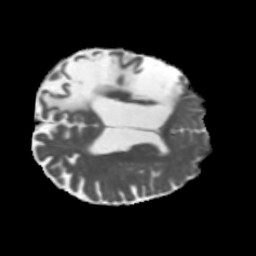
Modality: MD
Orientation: axial
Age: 71
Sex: male
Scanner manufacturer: siemens
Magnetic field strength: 3 T
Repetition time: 5.47 s
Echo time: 0.0854 s